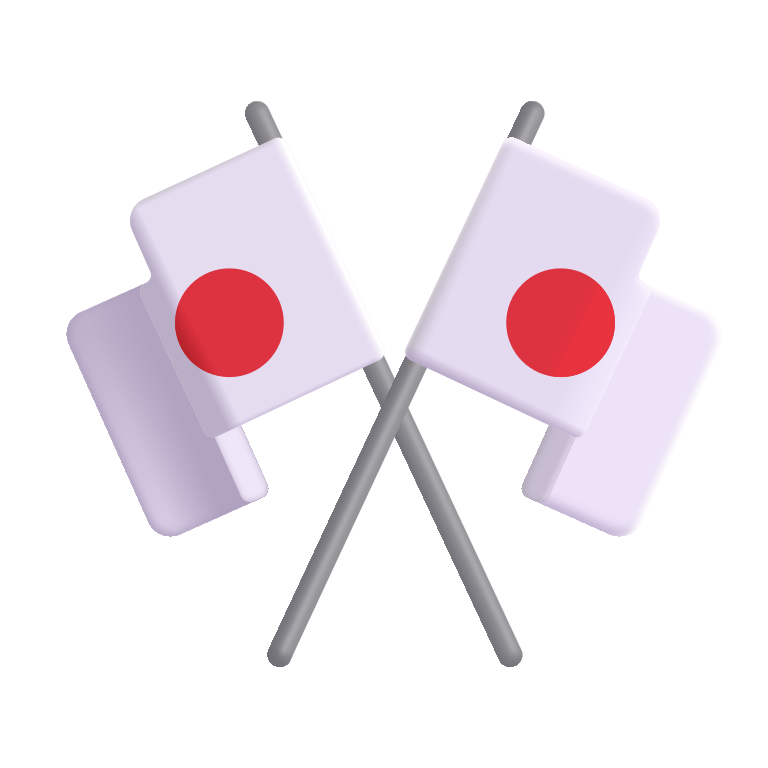
crossed flags color